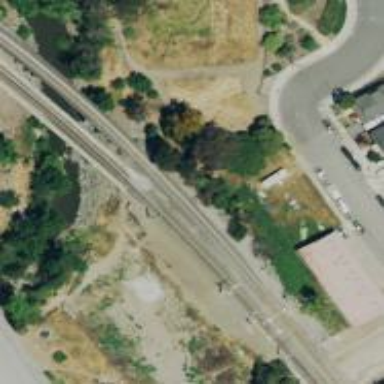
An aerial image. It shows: Railway track.